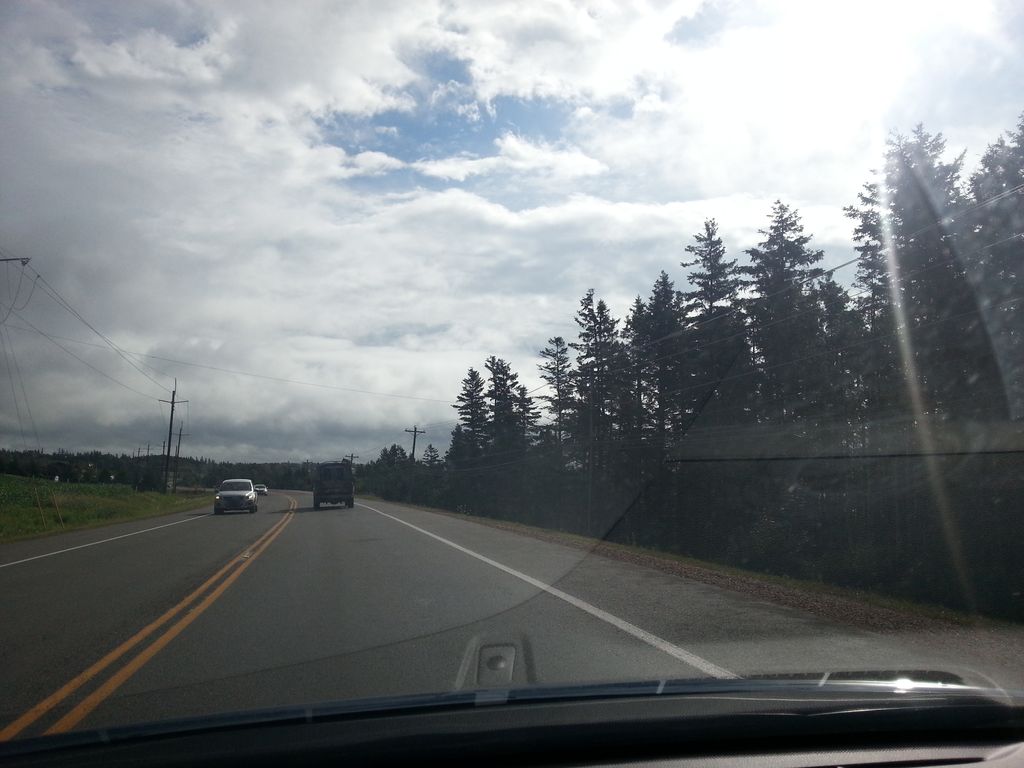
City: charlottetown